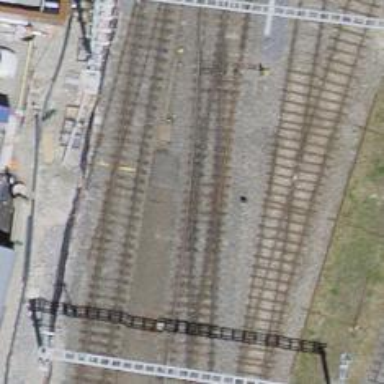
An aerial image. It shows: Railway switch.